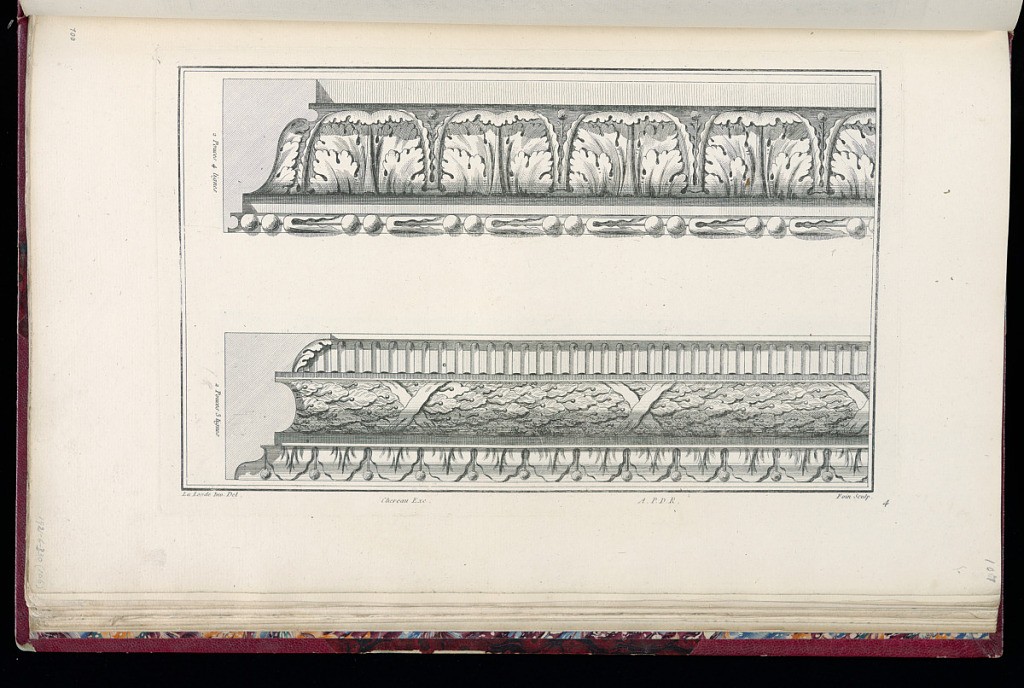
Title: Cornice Designs
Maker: Richard de Lalonde, French, active 1780–96
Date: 1775-1788
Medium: Etching on off-white laid paper
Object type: Print
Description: Two cornice designs, one above the other. The top cornice is decorated with acanthus leaves and bead and leaf ornamentation. The profile is indicated at the left side of the design, as is a scale of "2 Pouces 4 lignes." The bottom cornice is decorated with fluting, bound leaf, and lamb tongue and dart ornamentation. The profile is indicated on the left, as is a scale of "2 Pouces 3 lignes." The plate is signed and numbered but does not indicate an album letter.